Question: I want to port my 'UITableView' to my android application which I'm working on right now.
I have no problem with creating a basic 'ListView' in android with the basic 'android.R.layout.simple_list_item_1'.
But I'm having trouble with custom cells. So here is my custom cell in my 'UITableView':

So my question is:
How can I create a custom list item in android? It should look like my custom 'UITableViewCell'.
Is it possible to create the list item with an interface builder? And how do I have access to the Labels and Views of the cell?
Another question is:
I have multiple prototype cells in my 'UITableView'. But as far I know is, I can only set one 'ListAdapter' with one layout style for the whole list. How does that work?
Thanks!
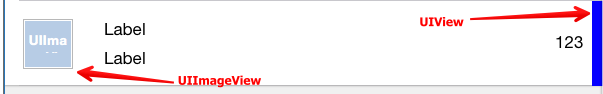
Answer: It sounds like you are on the right track, though it would be much nicer if you had listed what you currently have from the xml layouts, the Activity (or fragment), and the adapter.
The packaged simple_list_item_x 's are intended for very basic usage --i.e. the "simple". Anyways, the views that we will be working with are ImageView (UIImageView in iOS), TextView (UILabel in iOS), and View (UIView in iOS).
In addition to the views there are also 2 different layouts that we will be using, LinearLayout and RelativeLayout. The former just puts objects in to either a horizontal or vertical list, while the latter allows you to position the views relative to the container or the views listed in the xml itself.
The XML below is the layout for the ListView item. You can access the items through their id's (android:id) by calling 'findViewById(R.id.icon_image);' replacing the id with the correct one, in your fragment or activity.
'''
<RelativeLayout
xmlns:android="http://schemas.android.com/apk/res/android"
android:layout_width="match_parent"
android:layout_height="match_parent">
<ImageView
android:id="@+id/icon_image"
android:layout_alignParentLeft="true"
android:layout_centerVertical="true"
android:layout_width="44dp"
android:layout_height="44dp"
android:layout_marginRight="5dp"/>
<LinearLayout
android:id="@+id/text_wrapper"
android:orientation="vertical"
android:layout_centerVertical="true"
android:layout_alignRight="@+id/icon_image"
android:layout_width="wrap_content"
android:layout_height="wrap_content">
<TextView
android:id="@+id/upper_text_view"
android:layout_width="wrap_content"
android:layout_height="wrap_content"/>
<TextView
android:id="@+id/lower_text_view"
android:layout_width="wrap_content"
android:layout_height="wrap_content"/>
</LinearLayout>
<View
android:id="@+id/color_view"
android:layout_alignParentRight="true"
android:layout_width="5dp"
android:layout_height="match_parent" />
</RelativeLayout>
'''
On to the second question; If you are using Eclipse or Android Studio (recommended one), then when you create a new layout or open an existing one you can either view it by the xml ("text"), or with a designer ("Design") which is designated by tabs at the bottom of the view.
For your last question. Yes, you can only have one adapter per list, which is the same as iOS. If you want to have multiple item types (cells in iOS) then in the custom adapter under the 'getView(...)' method you will decide which xml layout to use (inflate).
This is a large topic, and if you don't know much about android may seem somewhat difficult. In the end, it is the same concept as iOS, just organized a little differently. There is a good tutorial/walkthrough by vogella about ListViews and the adapters (you want the custom adapter part). <URL>